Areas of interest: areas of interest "Hefei Binhu Office Service Area Building A"
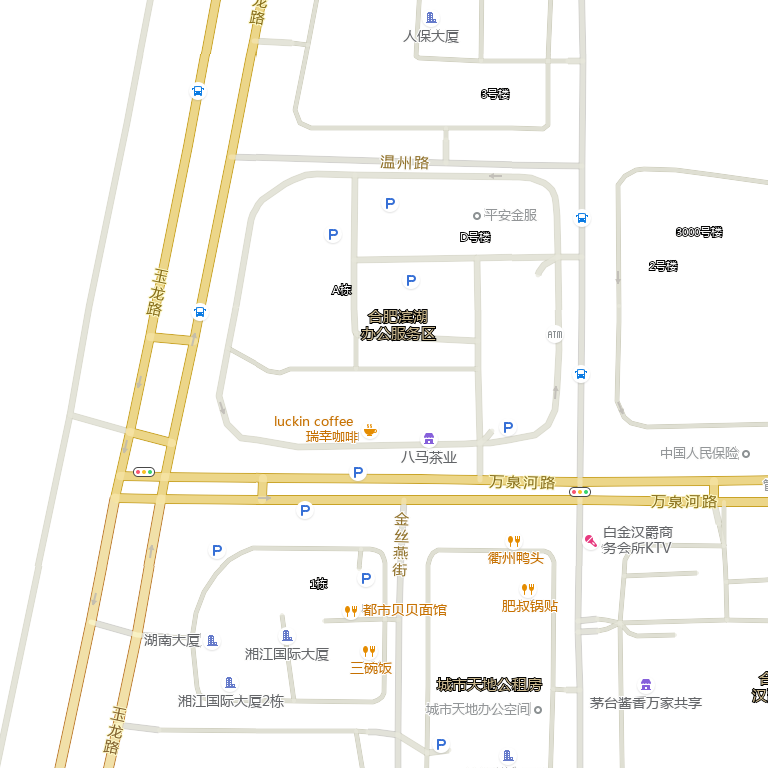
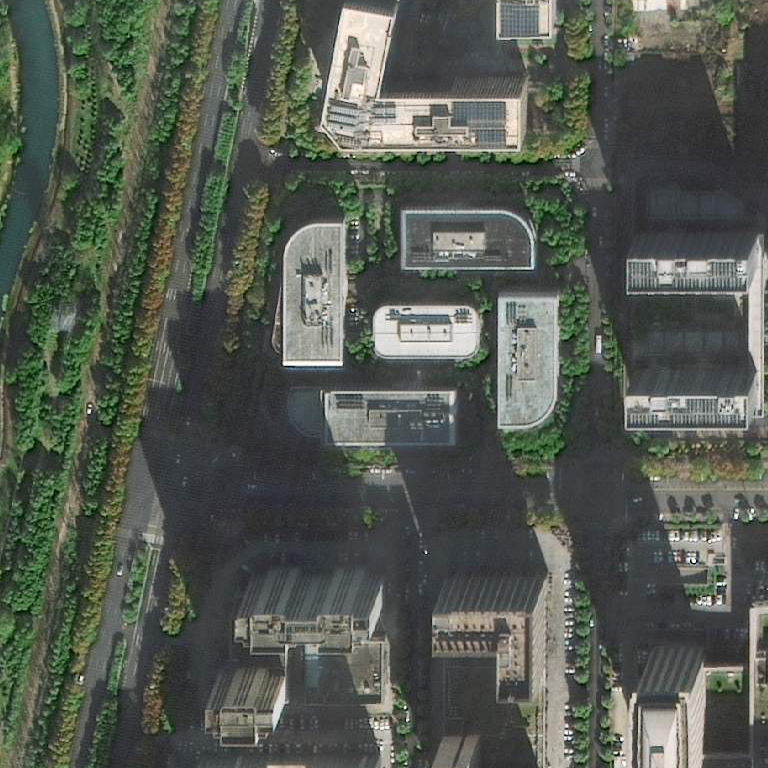